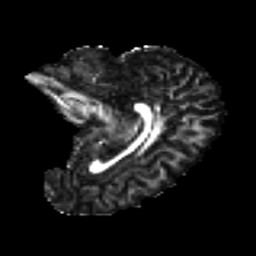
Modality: FA
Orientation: sagittal
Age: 36
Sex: female
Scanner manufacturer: ge
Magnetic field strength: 3 T
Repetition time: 7.8 s
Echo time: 0.0606 s